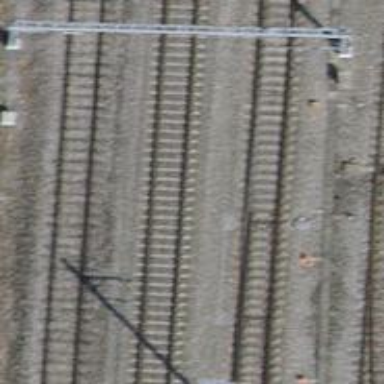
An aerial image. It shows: Single-track electrified railway with contact line.